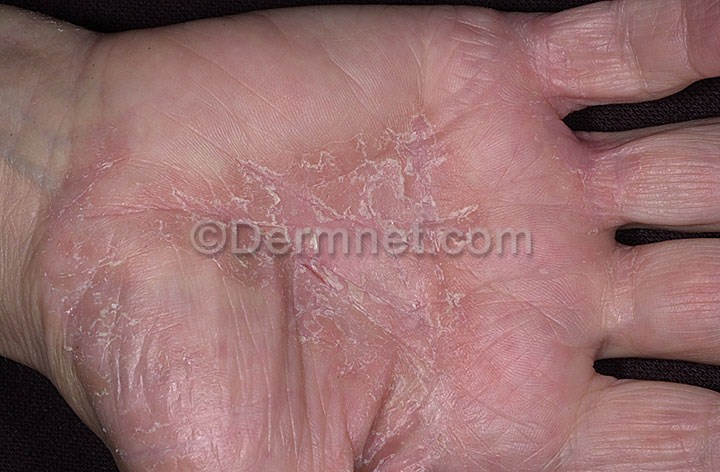
Disease: Psoriasis pictures Lichen Planus and related diseases